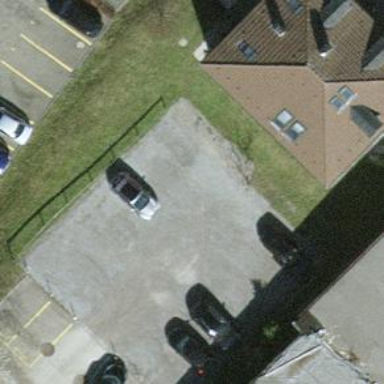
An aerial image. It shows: Parking area with fine gravel surface.